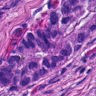
Metastatic tissue present: yes